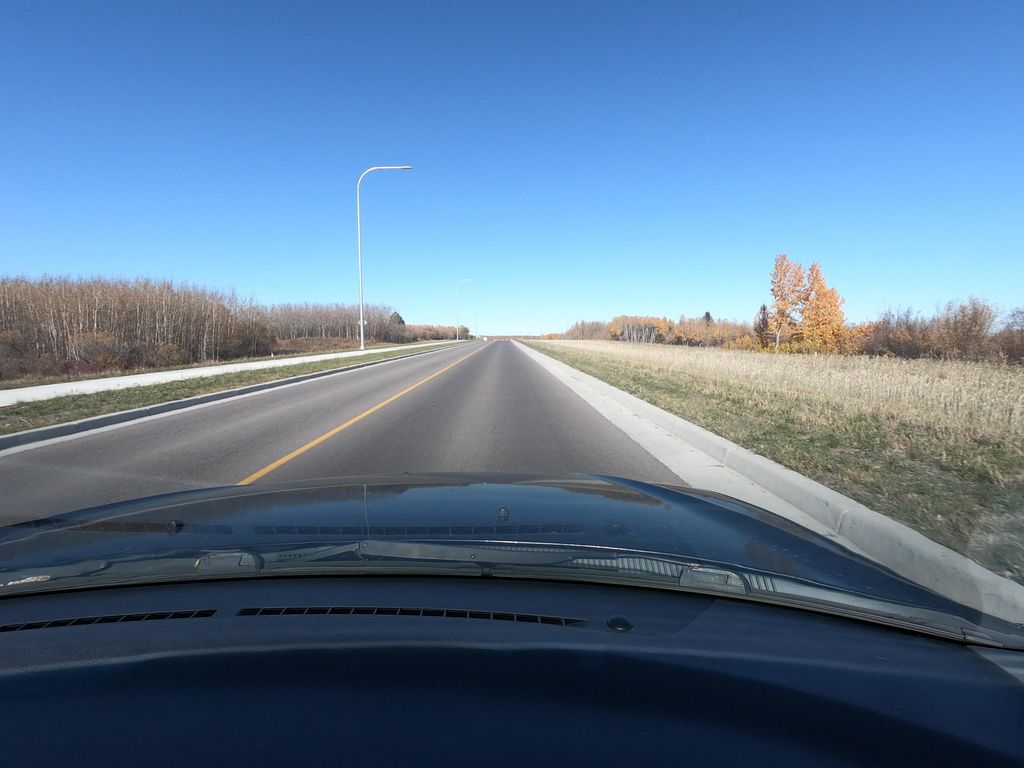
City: calgary